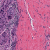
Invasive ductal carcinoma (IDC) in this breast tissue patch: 0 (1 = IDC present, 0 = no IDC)